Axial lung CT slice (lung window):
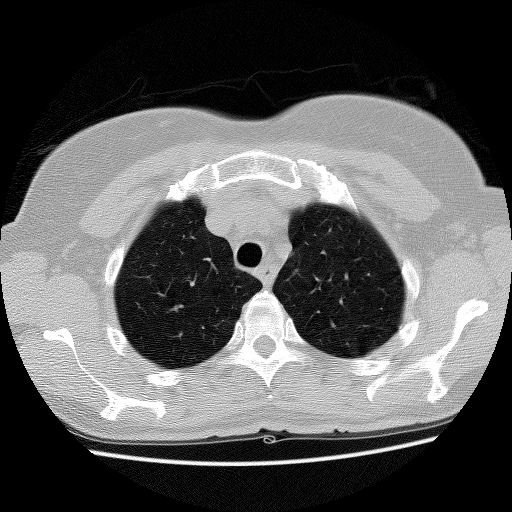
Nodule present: no